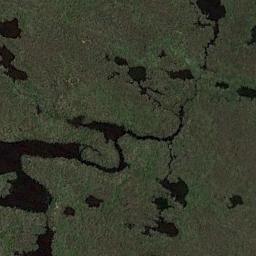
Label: wetland